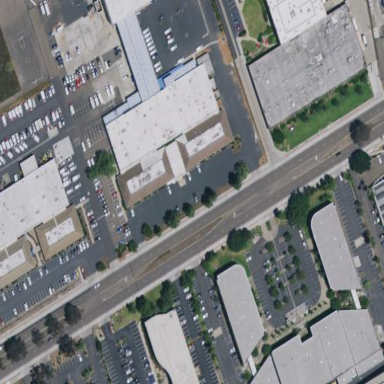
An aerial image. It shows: Industrial building.